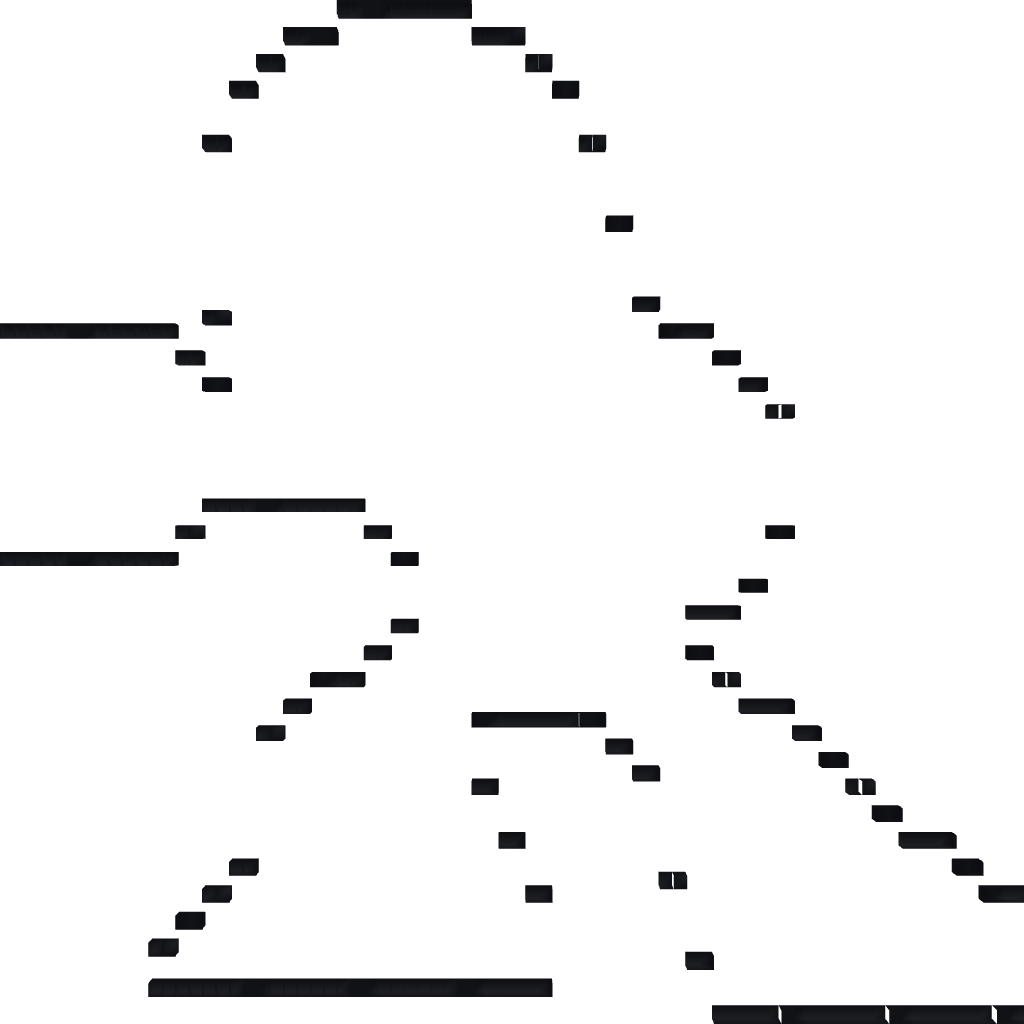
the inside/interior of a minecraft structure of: Mega man